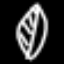
Label: leaf